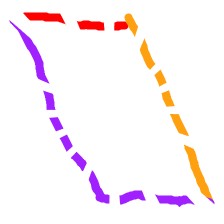
Shape: parallelogram